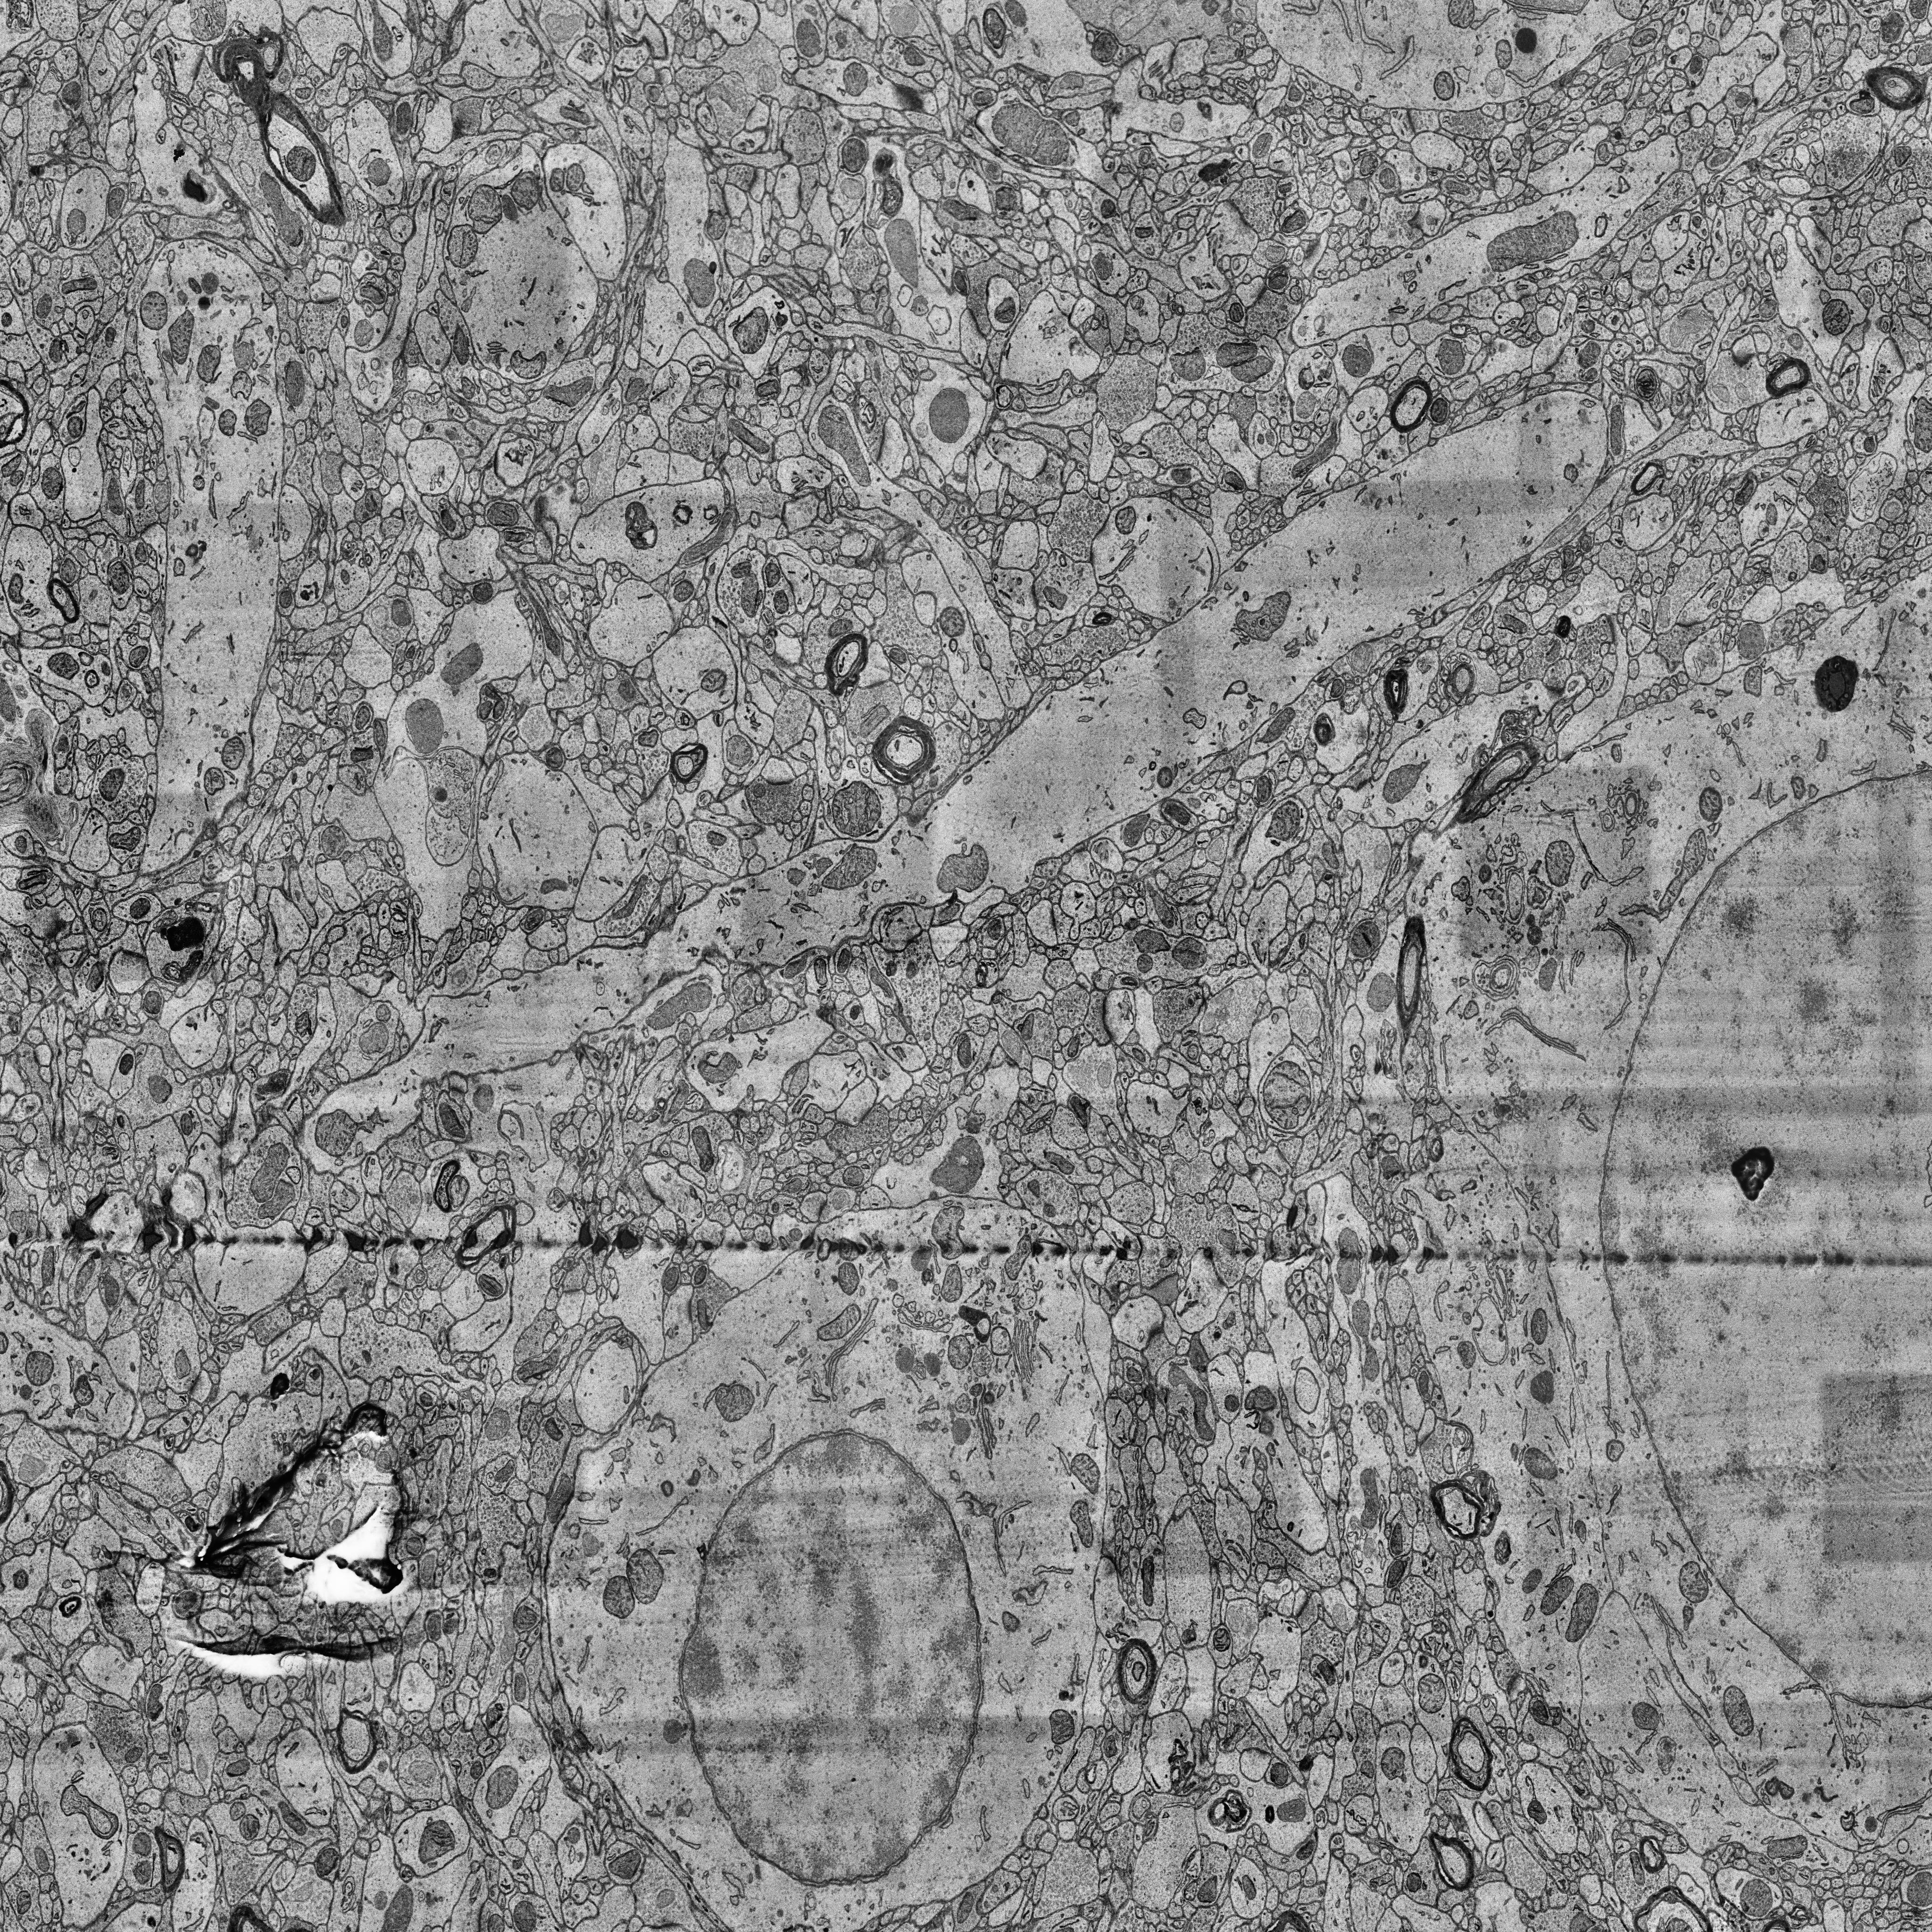
Electron microscopy slice of human cortex tissue
Slice depth (z): 360
Mitochondria instances in slice: 447